Question:
I need to make Purchase order payments a Processing Status so that those sales numbers show up on the dashboard. I've messed around with System > Order Statuses but can't figure out how to do it. Any ideas?
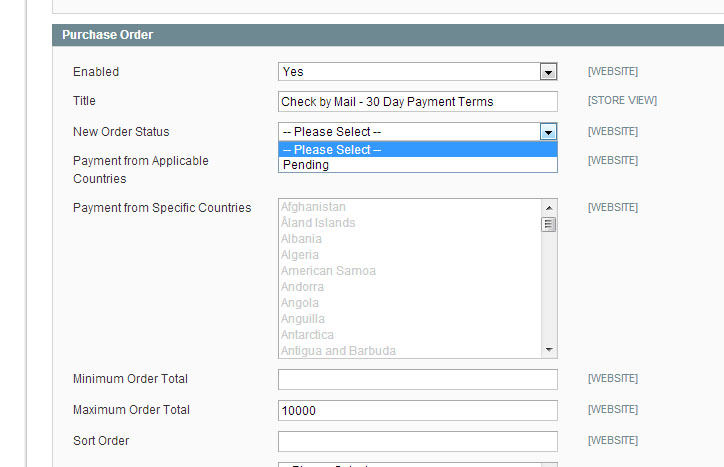
Answer: Try openinig 'app/code/core/Mage/Payment/etc/system.xml' change node *purchaseorder >order_status > source_model* from 'system_config_source_order_status_new' to 'system_config_source_order_status' refresh Magento's cache and check.